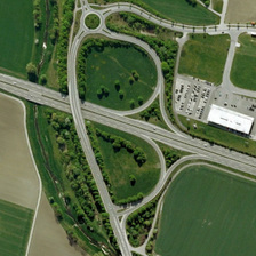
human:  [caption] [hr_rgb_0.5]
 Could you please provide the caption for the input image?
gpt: The B-shaped viaduct with parking lots near the White House is surrounded by farmland.

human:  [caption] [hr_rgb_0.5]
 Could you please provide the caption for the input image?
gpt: located on a farmland  a b shaped viaduct is near a white house with a parking lot .

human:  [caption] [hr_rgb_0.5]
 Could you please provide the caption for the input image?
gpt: A B-shaped viaduct with parking lots near the White House is surrounded by farmland.

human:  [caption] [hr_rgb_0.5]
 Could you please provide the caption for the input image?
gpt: The overpass extends along the road to the bottom, next to the parking lot, which is full of cars.

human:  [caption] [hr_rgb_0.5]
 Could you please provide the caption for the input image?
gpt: An overpass extends on the road below, next to a parking lot full of cars.